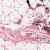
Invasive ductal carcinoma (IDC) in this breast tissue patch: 0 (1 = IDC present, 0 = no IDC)